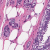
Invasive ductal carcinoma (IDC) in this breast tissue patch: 0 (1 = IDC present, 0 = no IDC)